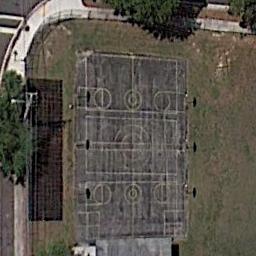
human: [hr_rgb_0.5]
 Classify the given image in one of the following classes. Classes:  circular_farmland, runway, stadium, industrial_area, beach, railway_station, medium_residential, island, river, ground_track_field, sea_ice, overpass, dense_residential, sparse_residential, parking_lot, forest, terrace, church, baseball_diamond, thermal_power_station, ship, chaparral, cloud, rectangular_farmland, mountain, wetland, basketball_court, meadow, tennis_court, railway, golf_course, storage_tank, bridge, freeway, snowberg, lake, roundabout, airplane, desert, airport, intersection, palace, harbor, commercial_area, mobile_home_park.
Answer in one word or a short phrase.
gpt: basketball_court